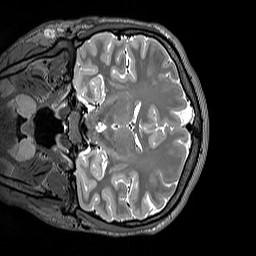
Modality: T2w
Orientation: coronal
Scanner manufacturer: siemens
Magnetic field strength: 3 T
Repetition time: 3.2 s
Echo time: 0.406 s